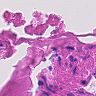
Metastatic tissue present: no